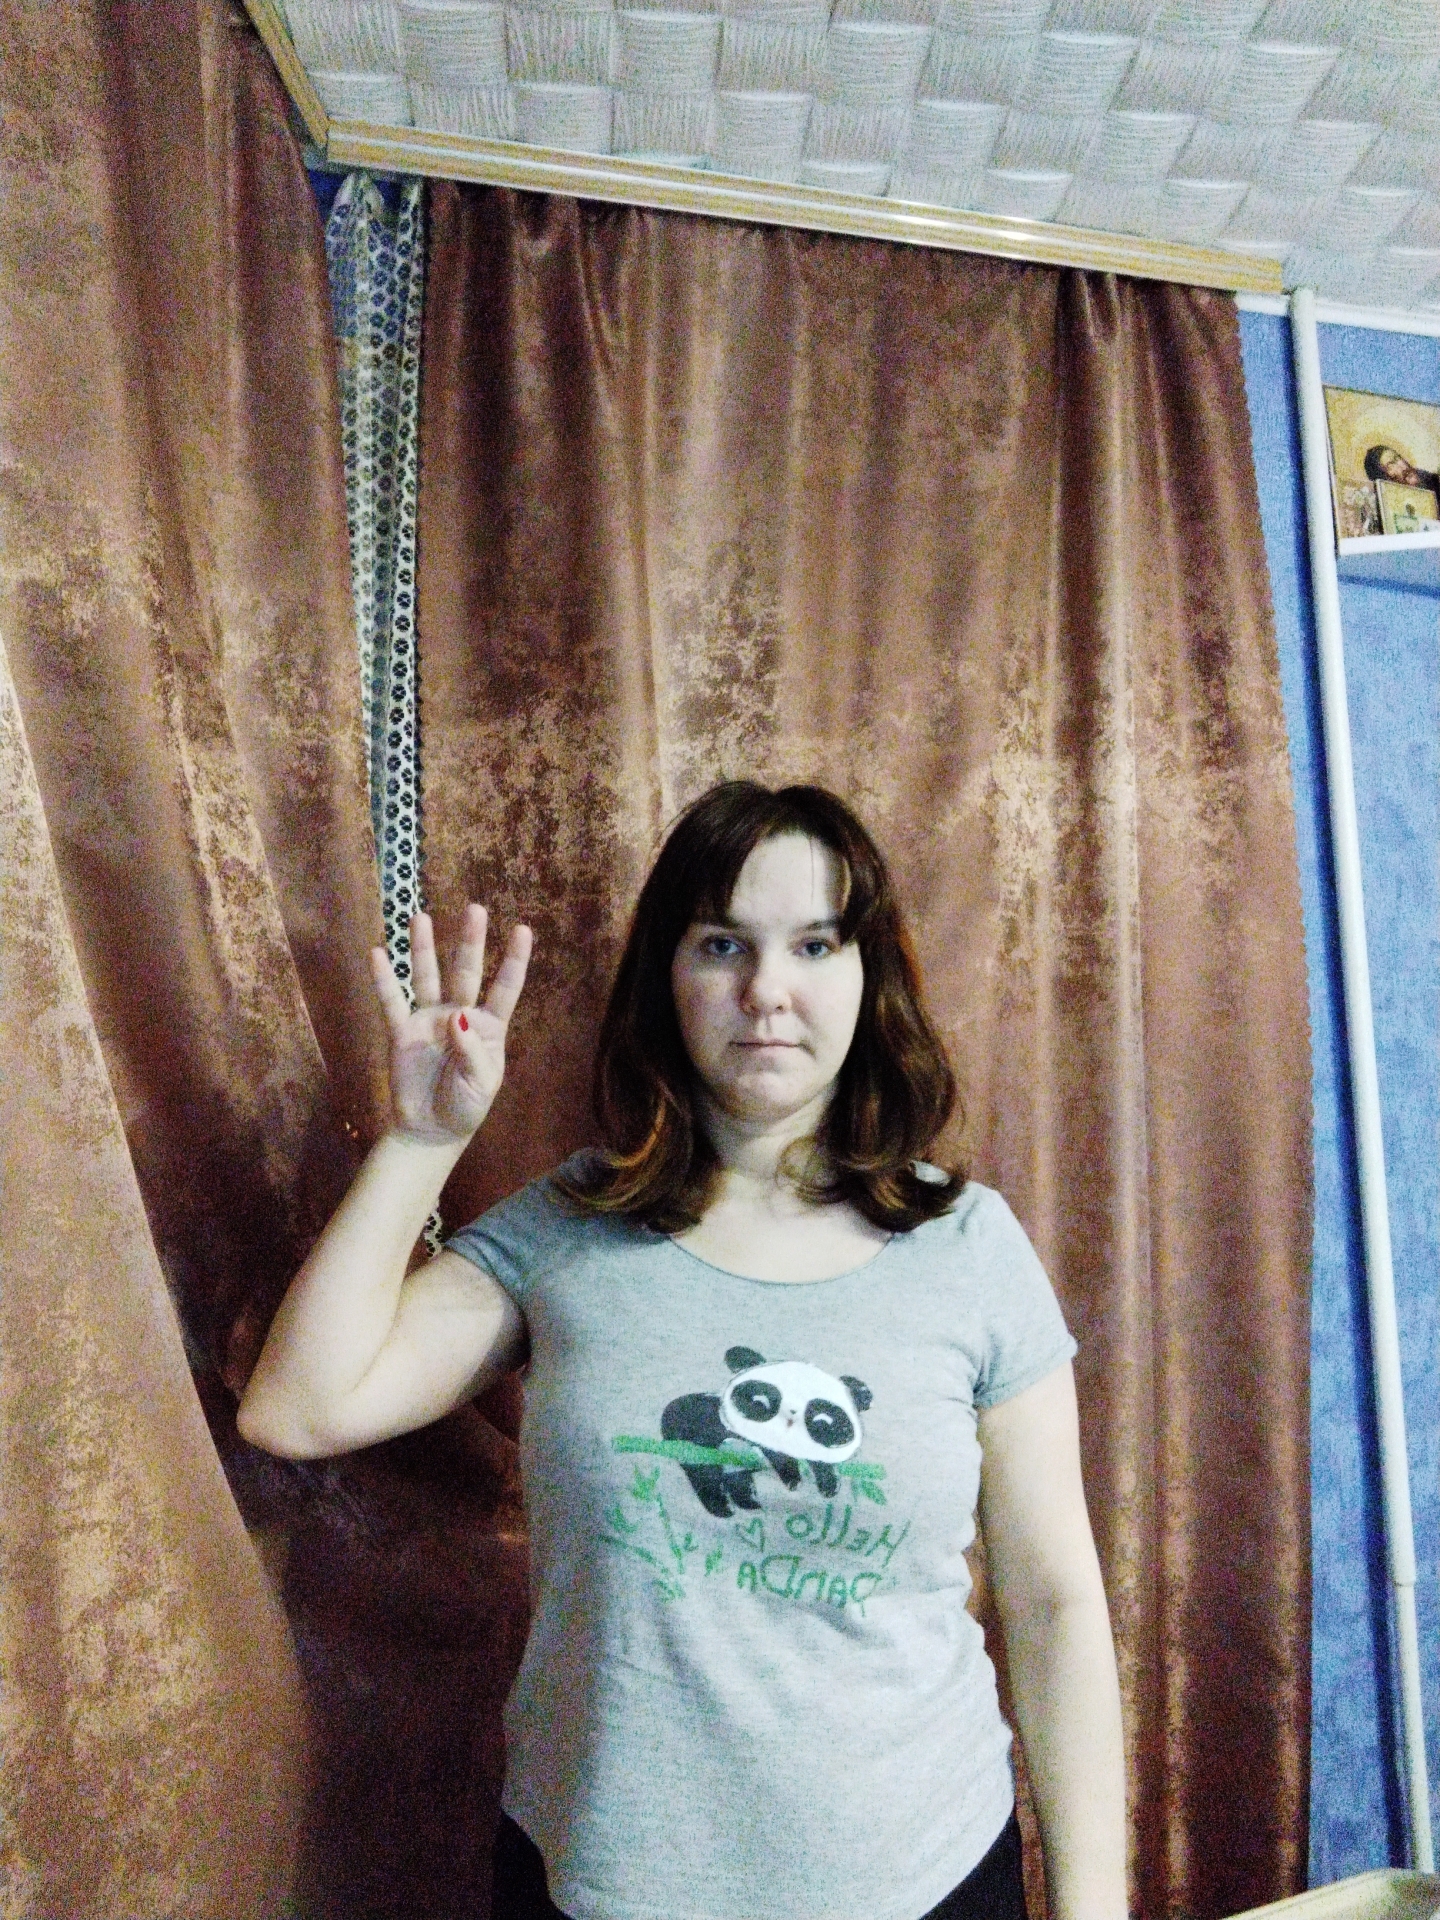
Label: noise